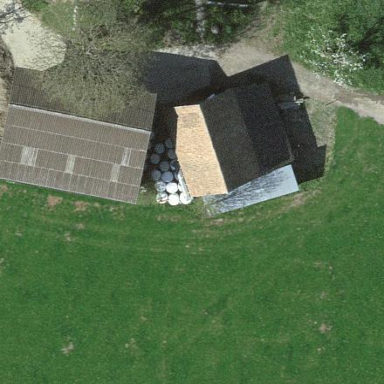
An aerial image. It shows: Rural barn.